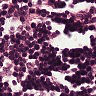
Metastatic tissue present: no